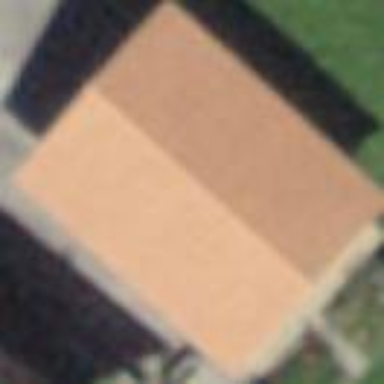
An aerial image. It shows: Garage.